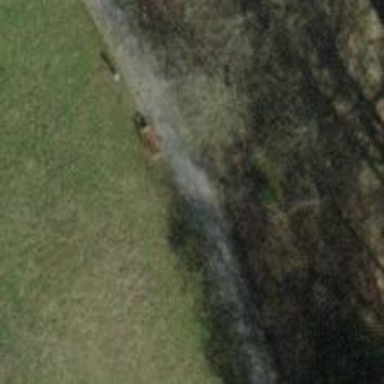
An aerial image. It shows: Brown bench in the vicinity.